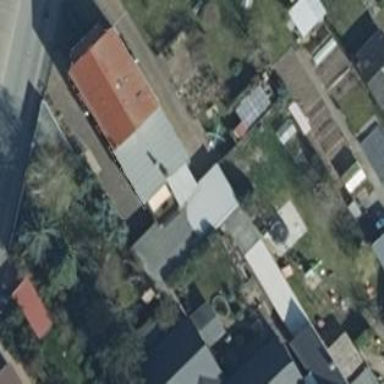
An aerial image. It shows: Simple and straightforward house.